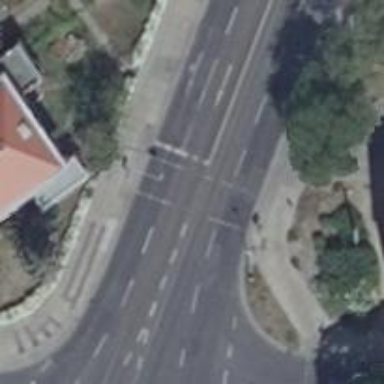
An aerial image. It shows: Traffic signals at road crossing.